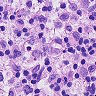
Metastatic tissue present: no